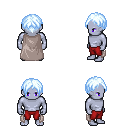
a pixel art fantasy rpg character, male body template, dark elf, purple skin, gray cape, red pants, white cyan parted hairstyle, four views (front, back, left, right), 2x2 character sprite sheet, small pixel art, hard edges, no anti-aliasing